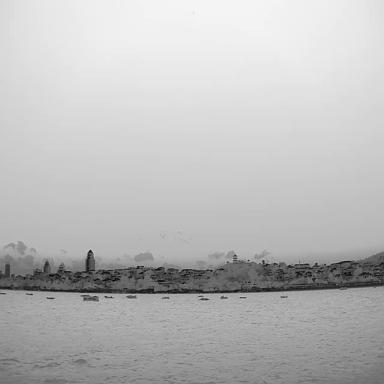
There are ten bulk_carriers in the infrared image.